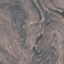
Land use / land cover class: HerbaceousVegetation